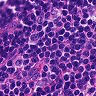
Metastatic tissue present: no